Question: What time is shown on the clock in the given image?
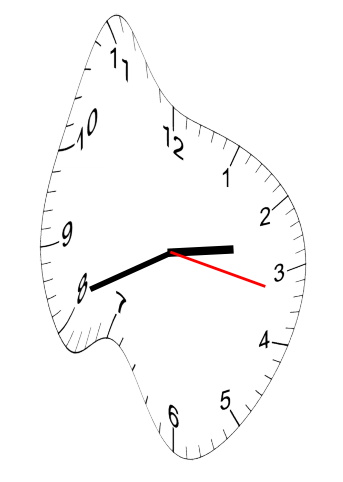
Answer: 02:41:17